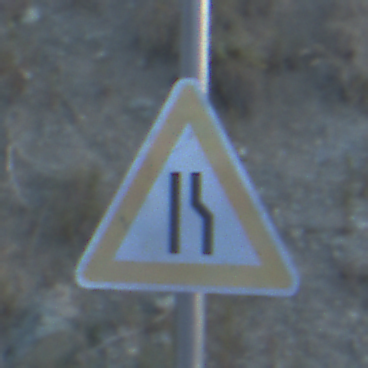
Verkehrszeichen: EinseitigVerengteFahrbahnRechts
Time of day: SunriseSunset
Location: Outdoor (RoadRail)
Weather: Clear
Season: NotSpecified
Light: Natural